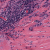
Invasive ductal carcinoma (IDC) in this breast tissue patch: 0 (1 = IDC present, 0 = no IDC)